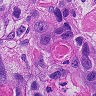
Metastatic tissue present: yes